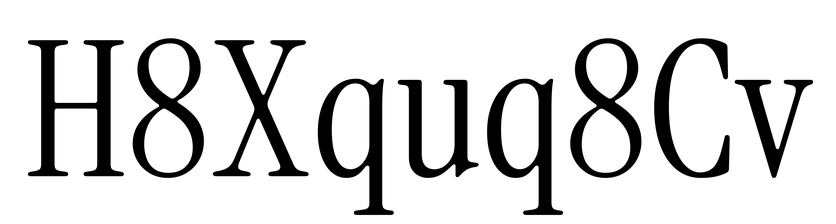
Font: InstrumentSerif-Regular